Question: I have seen that many projects that accept PayPal donation have a donation from with a new design, which looks like this:

And its URL is like:
'https://www.paypal.com/donate/?token=...'
But I could not find how to set up such donation form.
The tool create a code that shows a form with the classic design:
<URL>
And its URL is like:
'https://www.paypal.com/us/cgi-bin/webscr?...'
How do I create a Donation buttons that link to the new design form? Is there a special variable that I can add to the button code to make it link to the new design form?
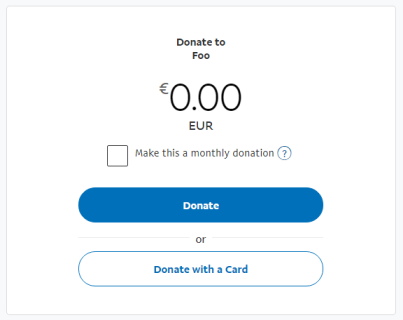
Answer: PayPal controls which page style they display; you do not.
The type of account you have, and the country of that account, and the country and user agent (desktop vs. mobile) of the person clicking the button, are all relevant to which server PayPal routes the request to and which page style they display.